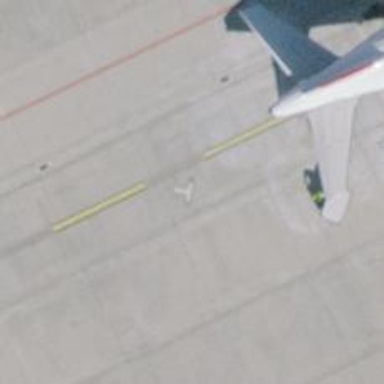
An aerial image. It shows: Airport parking position.